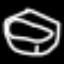
Label: donut